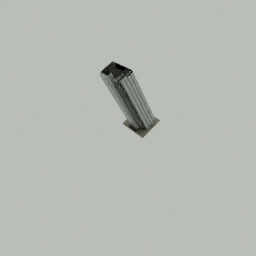
Label: architecture